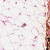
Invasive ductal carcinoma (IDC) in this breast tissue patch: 0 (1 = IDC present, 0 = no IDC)